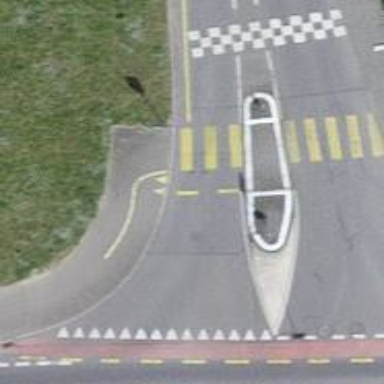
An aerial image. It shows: Kerb barrier.